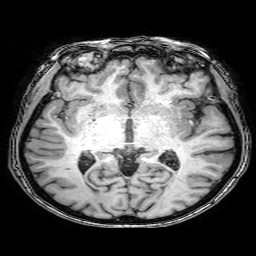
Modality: T1w
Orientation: coronal
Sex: female
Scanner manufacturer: philips
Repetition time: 0.008241 s
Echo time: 0.00378 s